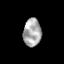
Tissue: skin
Cell type: Epithelial cells
Senescence score: 0.261
Nuclear area (px): 479
Mean DAPI intensity: 172.82